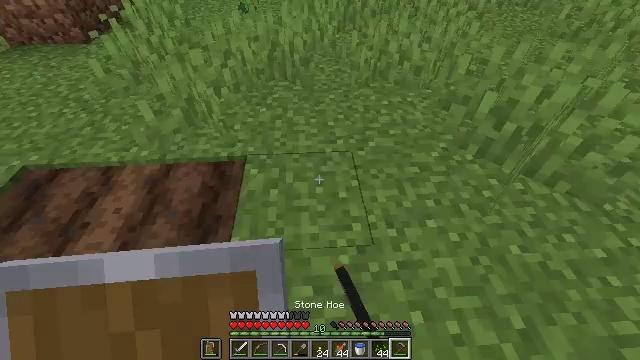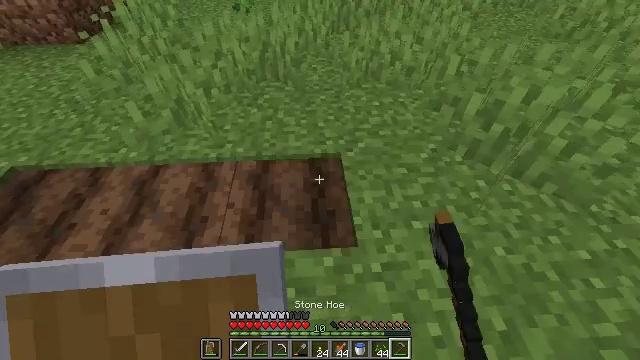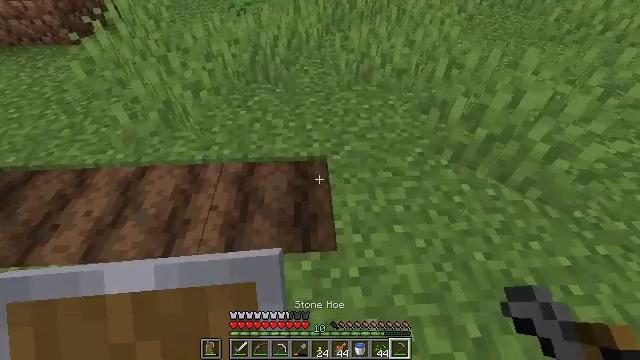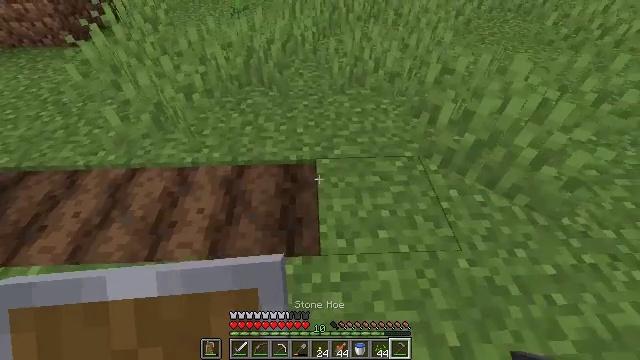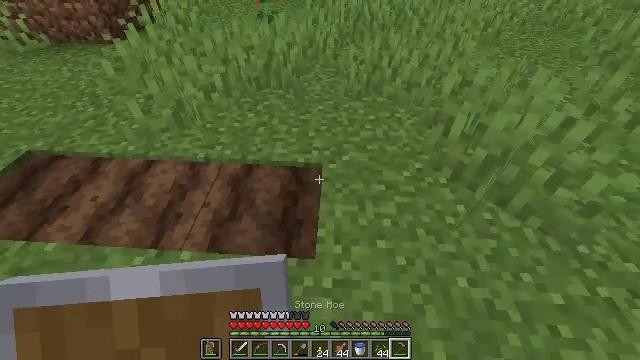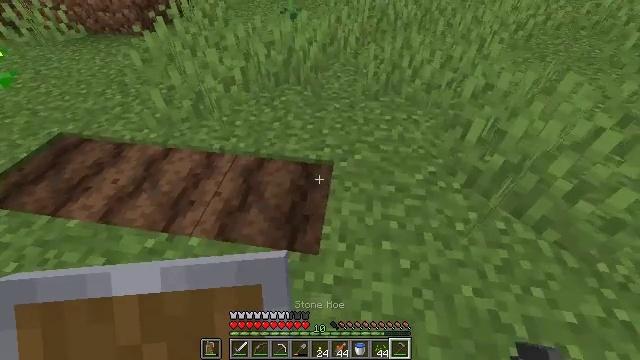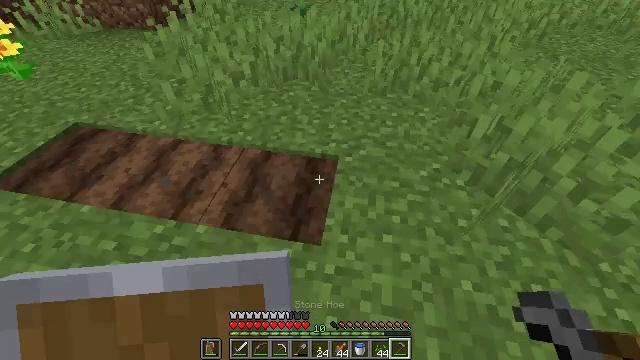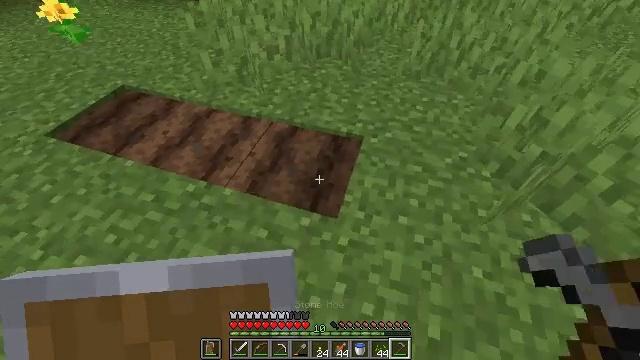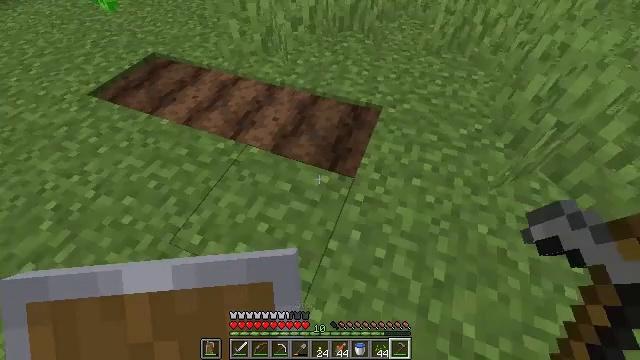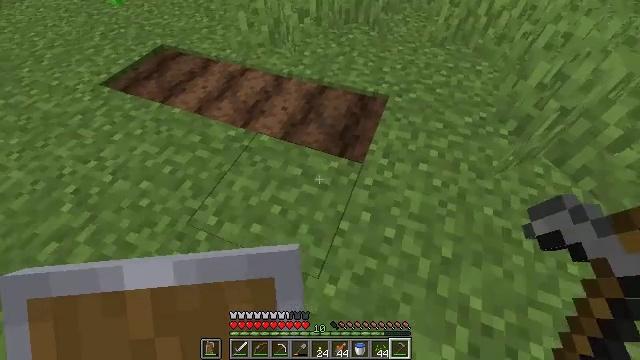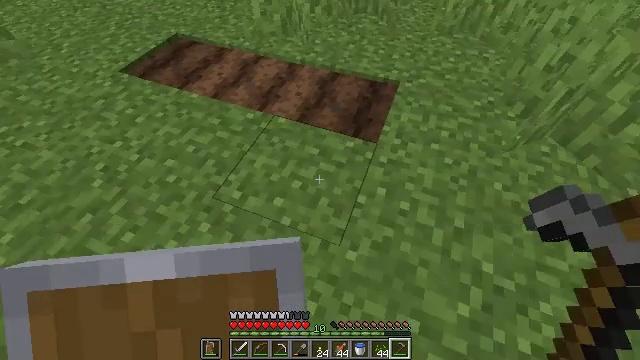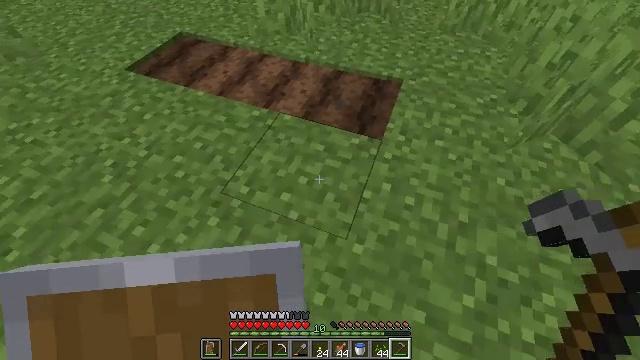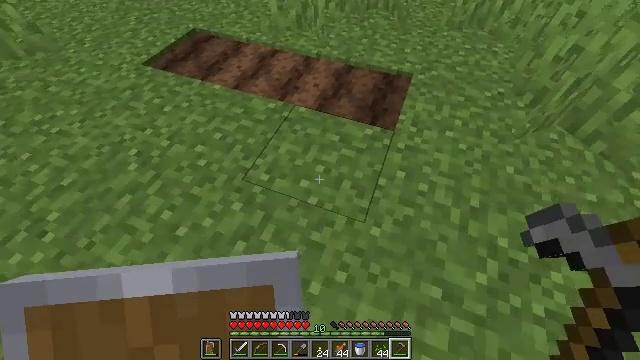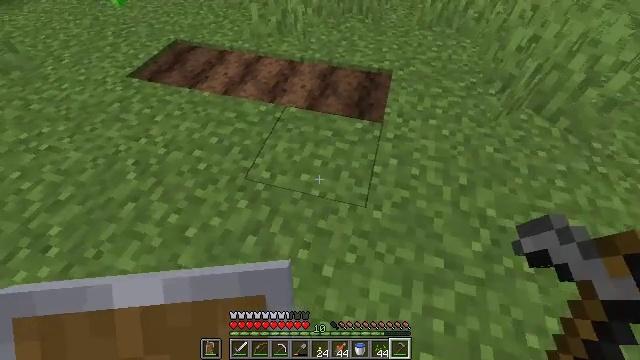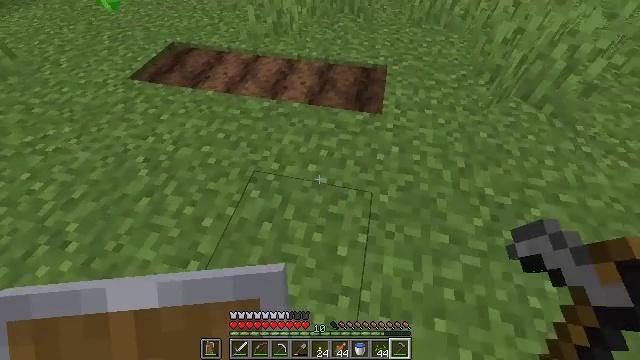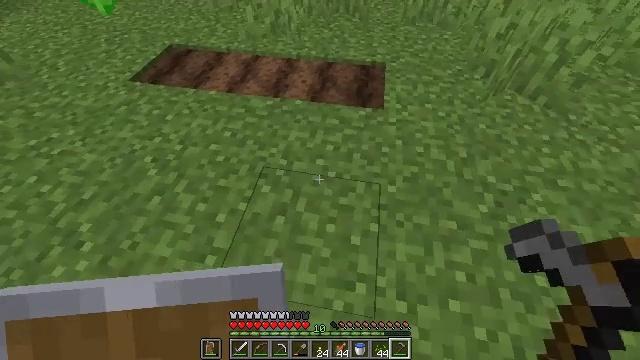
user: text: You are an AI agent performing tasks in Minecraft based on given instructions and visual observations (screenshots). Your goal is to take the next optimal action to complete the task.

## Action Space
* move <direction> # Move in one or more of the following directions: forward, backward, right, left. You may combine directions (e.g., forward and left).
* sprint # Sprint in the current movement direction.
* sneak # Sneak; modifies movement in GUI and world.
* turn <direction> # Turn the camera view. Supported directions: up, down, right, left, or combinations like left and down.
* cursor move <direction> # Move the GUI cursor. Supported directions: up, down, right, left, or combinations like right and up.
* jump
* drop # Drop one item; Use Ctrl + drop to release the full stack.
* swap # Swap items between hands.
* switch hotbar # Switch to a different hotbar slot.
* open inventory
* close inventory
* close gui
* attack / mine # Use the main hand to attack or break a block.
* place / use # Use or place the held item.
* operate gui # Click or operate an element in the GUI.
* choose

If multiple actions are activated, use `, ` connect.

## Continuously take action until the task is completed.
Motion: motion action
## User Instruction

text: Break the grass block.
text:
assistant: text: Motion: move right
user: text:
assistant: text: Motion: move right
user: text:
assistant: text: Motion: move right
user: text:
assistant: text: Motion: turn left and up
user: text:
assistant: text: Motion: turn left
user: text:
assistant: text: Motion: move back, turn left
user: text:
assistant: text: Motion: move back, turn left and down
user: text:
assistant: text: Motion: move back and move left, turn left and down
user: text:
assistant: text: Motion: move back and move left
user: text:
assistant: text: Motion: move back and move left
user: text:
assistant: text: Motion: move back and move left
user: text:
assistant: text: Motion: move back and move left
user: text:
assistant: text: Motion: move back and move left, turn right and up
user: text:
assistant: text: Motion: move left, turn right
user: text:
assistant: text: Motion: turn right
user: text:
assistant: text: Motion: turn right
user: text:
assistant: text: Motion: turn right and up
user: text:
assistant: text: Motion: no_op
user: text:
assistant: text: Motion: turn right and down
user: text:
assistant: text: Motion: attack / mine
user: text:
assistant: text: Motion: attack / mine
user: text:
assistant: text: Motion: attack / mine
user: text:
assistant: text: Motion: attack / mine
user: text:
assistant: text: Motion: attack / mine
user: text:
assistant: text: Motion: attack / mine
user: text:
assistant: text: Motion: attack / mine
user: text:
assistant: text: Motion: attack / mine
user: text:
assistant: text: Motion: attack / mine
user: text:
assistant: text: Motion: attack / mine
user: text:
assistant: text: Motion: attack / mine